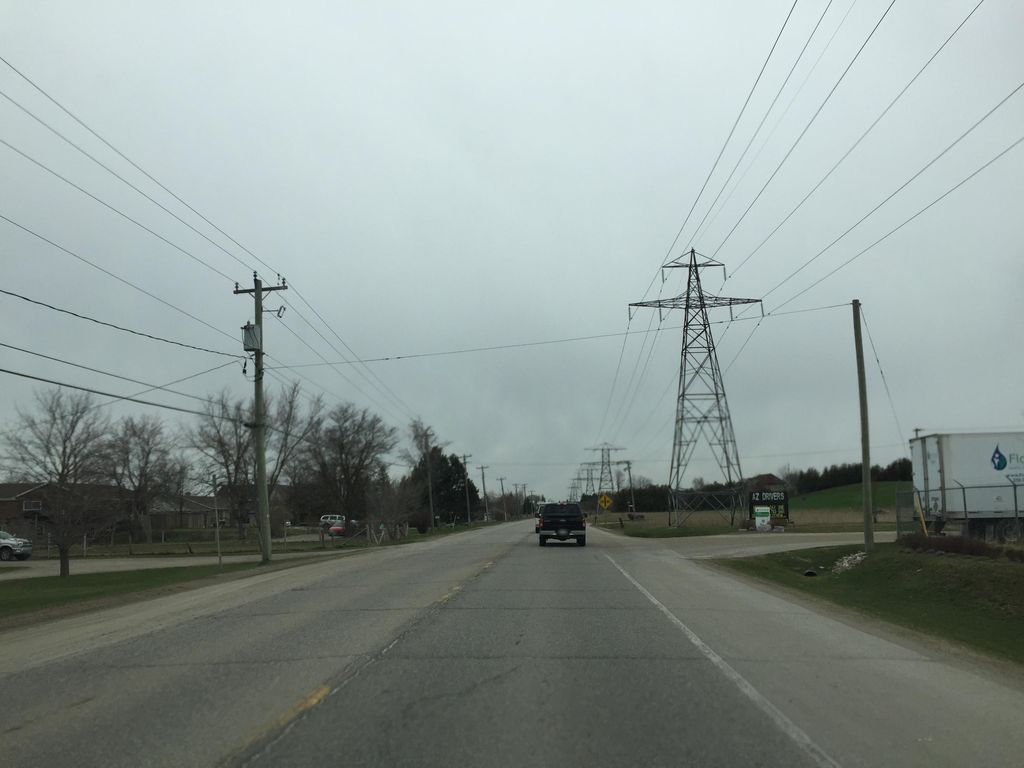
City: kitchener-waterloo